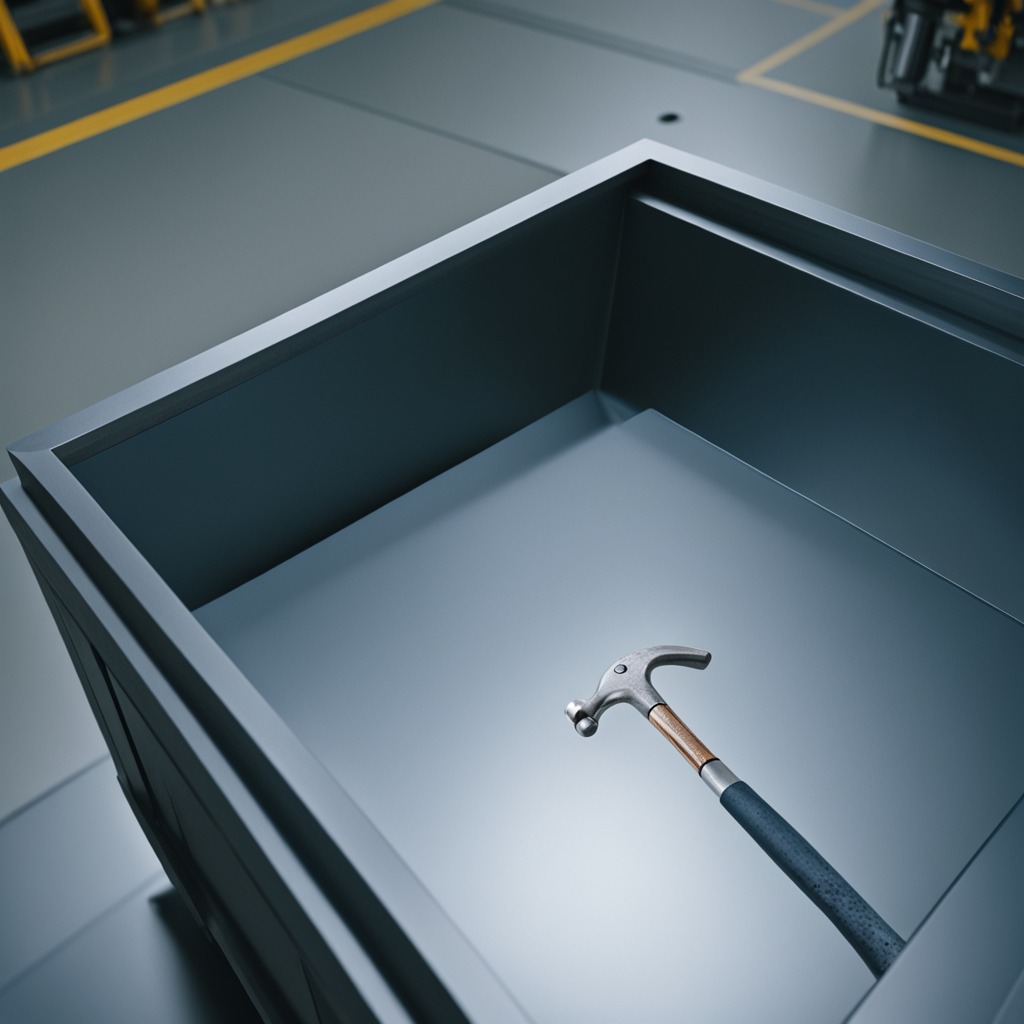
A hammer lies on the toolbox surface in an airplane hangar workshop.